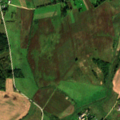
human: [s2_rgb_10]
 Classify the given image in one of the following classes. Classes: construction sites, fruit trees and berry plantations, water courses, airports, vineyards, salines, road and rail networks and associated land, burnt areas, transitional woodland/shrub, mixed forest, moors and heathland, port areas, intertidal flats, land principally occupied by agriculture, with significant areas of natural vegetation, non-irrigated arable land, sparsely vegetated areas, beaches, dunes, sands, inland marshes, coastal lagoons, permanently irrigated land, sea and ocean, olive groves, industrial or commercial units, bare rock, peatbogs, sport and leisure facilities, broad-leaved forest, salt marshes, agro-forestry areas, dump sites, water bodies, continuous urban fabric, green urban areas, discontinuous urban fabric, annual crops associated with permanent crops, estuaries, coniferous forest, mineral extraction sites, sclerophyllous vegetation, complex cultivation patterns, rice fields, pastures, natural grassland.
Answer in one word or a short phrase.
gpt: non-irrigated arable land, pastures, complex cultivation patterns, mixed forest